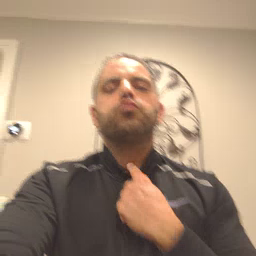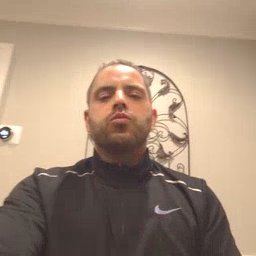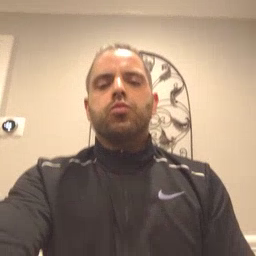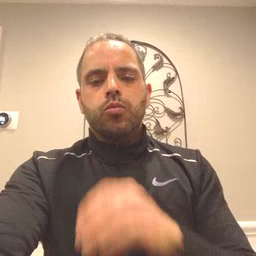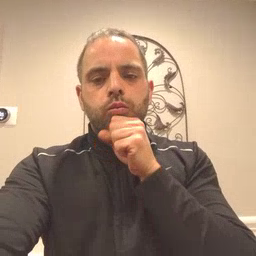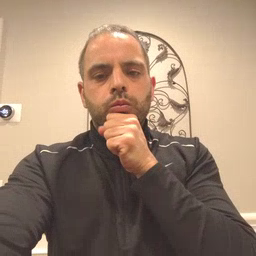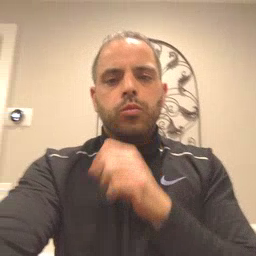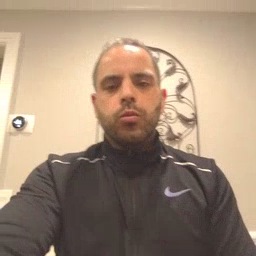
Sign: orange